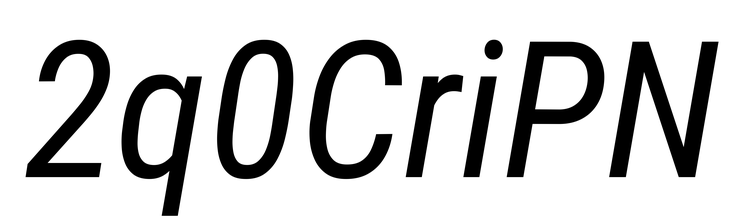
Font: Roboto-Italic_Condensed_Italic